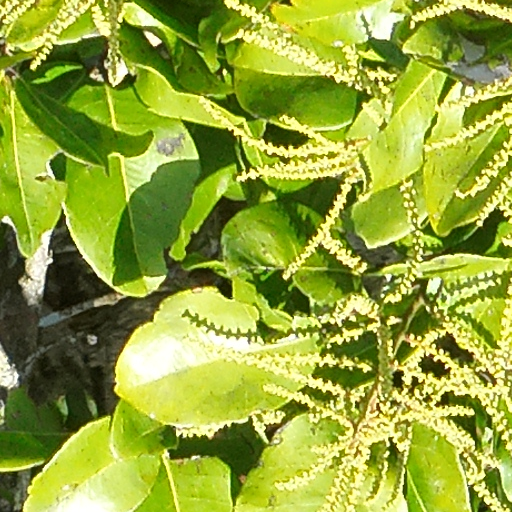
Species: Prioria copaifera
GBIF accepted scientific name: Prioria copaifera
Crown area (m\u00b2): 121.679